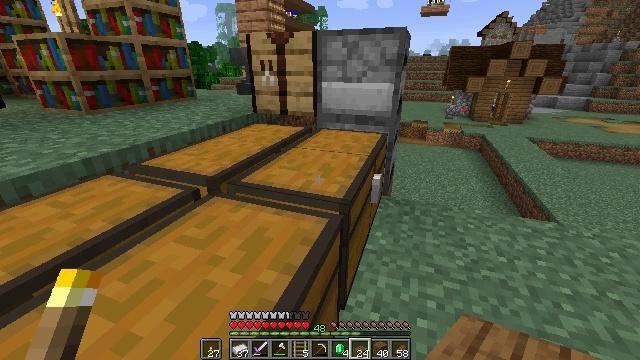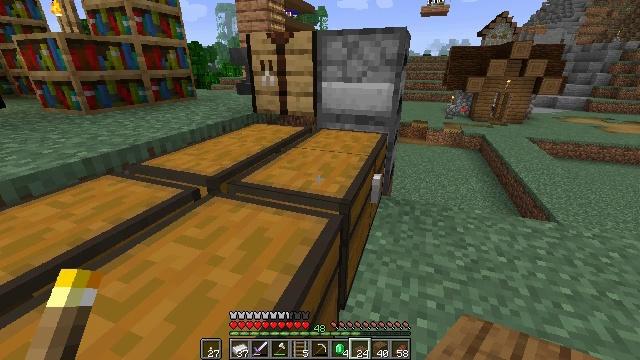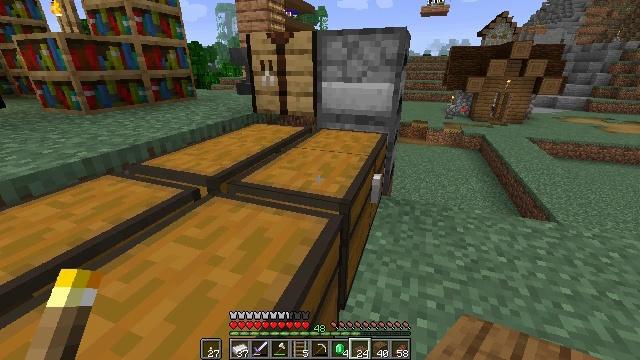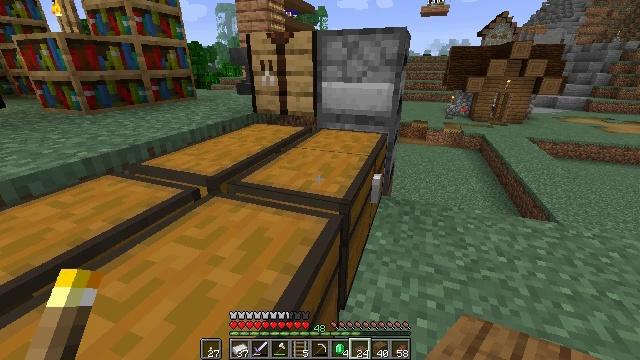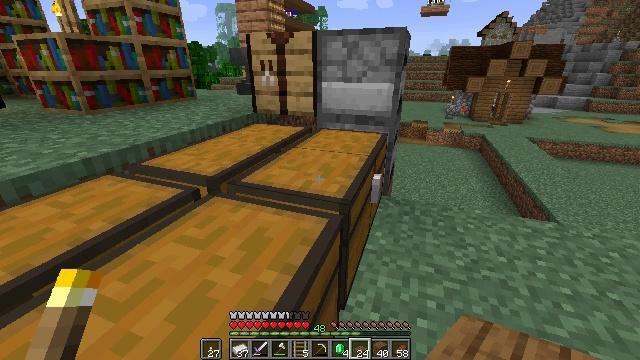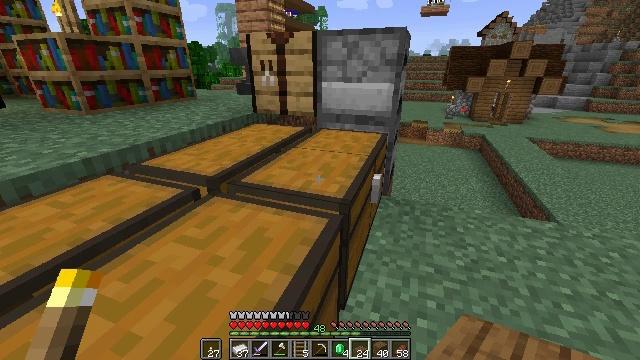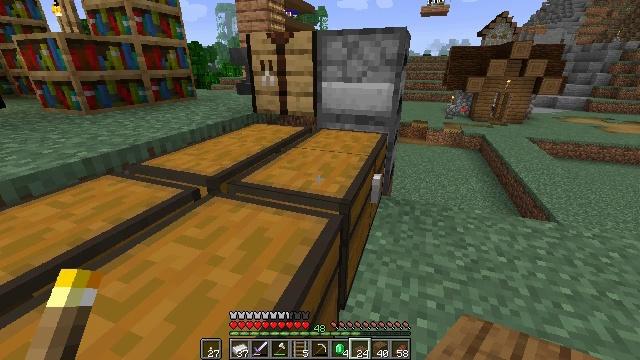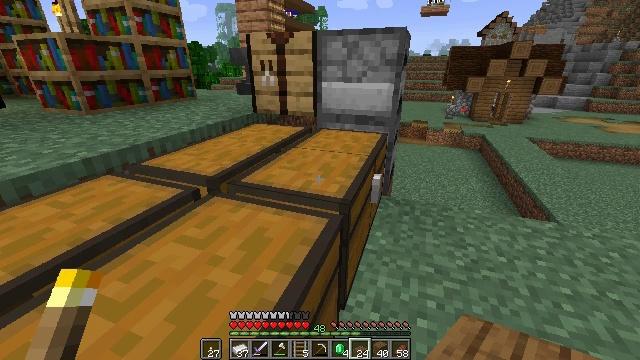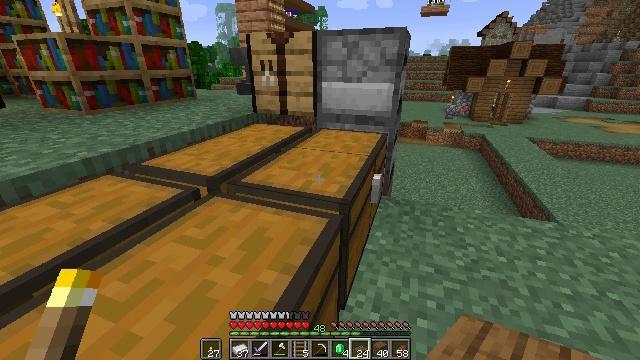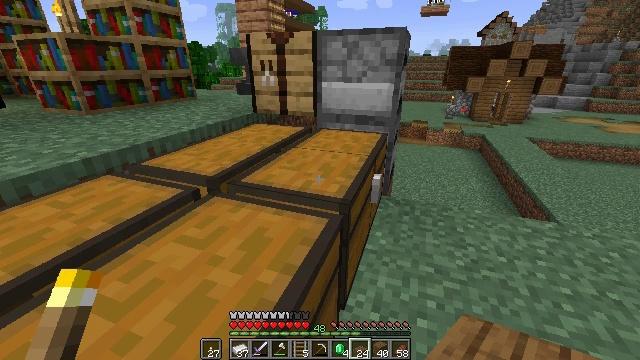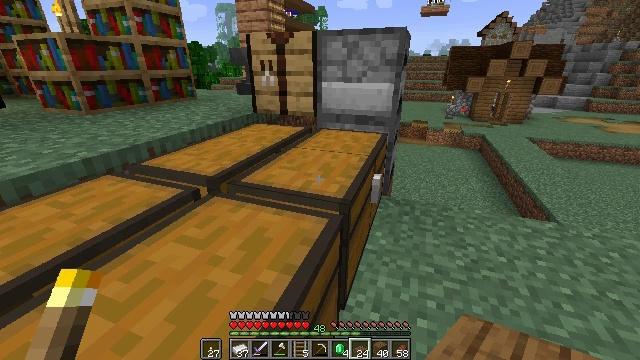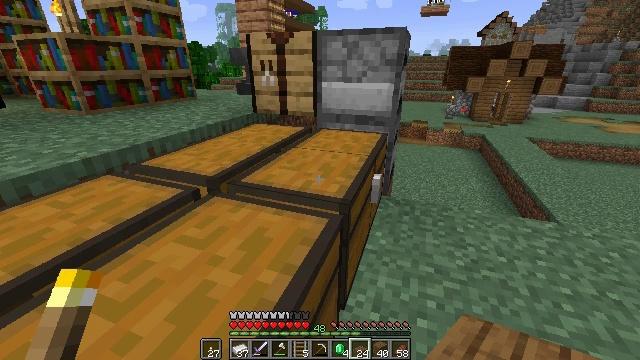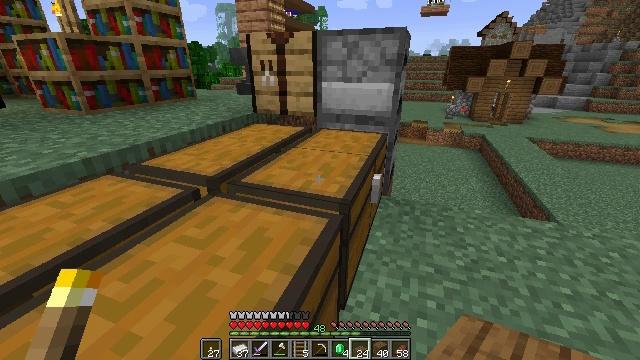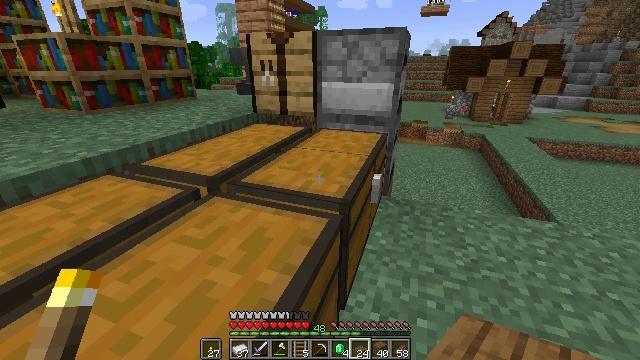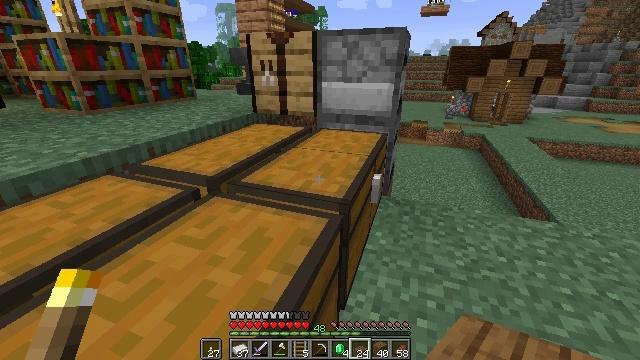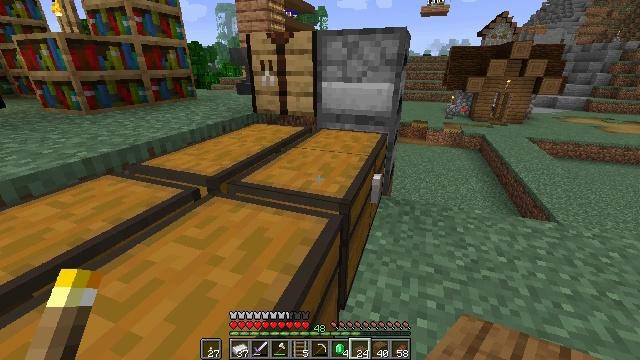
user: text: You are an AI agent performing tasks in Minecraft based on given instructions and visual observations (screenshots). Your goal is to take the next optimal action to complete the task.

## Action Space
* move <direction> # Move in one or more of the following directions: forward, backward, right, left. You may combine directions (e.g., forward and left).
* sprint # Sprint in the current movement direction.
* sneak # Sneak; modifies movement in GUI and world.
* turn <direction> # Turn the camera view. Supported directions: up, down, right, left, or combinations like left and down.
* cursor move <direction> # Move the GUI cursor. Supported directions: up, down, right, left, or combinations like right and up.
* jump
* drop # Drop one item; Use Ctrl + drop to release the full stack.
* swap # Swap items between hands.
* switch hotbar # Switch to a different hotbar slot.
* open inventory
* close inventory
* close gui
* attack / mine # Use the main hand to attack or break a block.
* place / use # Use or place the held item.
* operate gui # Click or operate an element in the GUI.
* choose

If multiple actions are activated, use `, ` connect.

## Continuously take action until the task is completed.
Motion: motion action
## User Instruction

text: Remove a spruce slab from the inventory.
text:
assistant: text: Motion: no_op
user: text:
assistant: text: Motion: no_op
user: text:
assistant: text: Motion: no_op
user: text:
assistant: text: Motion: no_op
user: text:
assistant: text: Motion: no_op
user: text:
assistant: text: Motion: no_op
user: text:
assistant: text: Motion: no_op
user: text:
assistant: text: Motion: no_op
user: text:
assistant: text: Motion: no_op
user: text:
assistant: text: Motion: no_op
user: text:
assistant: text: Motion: no_op
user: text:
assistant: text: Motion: no_op
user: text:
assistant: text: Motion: no_op
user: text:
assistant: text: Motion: no_op
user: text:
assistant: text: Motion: no_op
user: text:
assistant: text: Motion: no_op
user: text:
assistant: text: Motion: no_op
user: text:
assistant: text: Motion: no_op
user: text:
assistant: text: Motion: no_op
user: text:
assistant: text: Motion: no_op
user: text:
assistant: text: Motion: no_op
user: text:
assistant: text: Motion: no_op
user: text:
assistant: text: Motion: no_op
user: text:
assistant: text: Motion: no_op
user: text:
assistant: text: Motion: no_op
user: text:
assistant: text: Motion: no_op
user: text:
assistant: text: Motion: no_op
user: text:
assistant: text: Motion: no_op
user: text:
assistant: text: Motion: no_op
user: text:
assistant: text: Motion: no_op